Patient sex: M
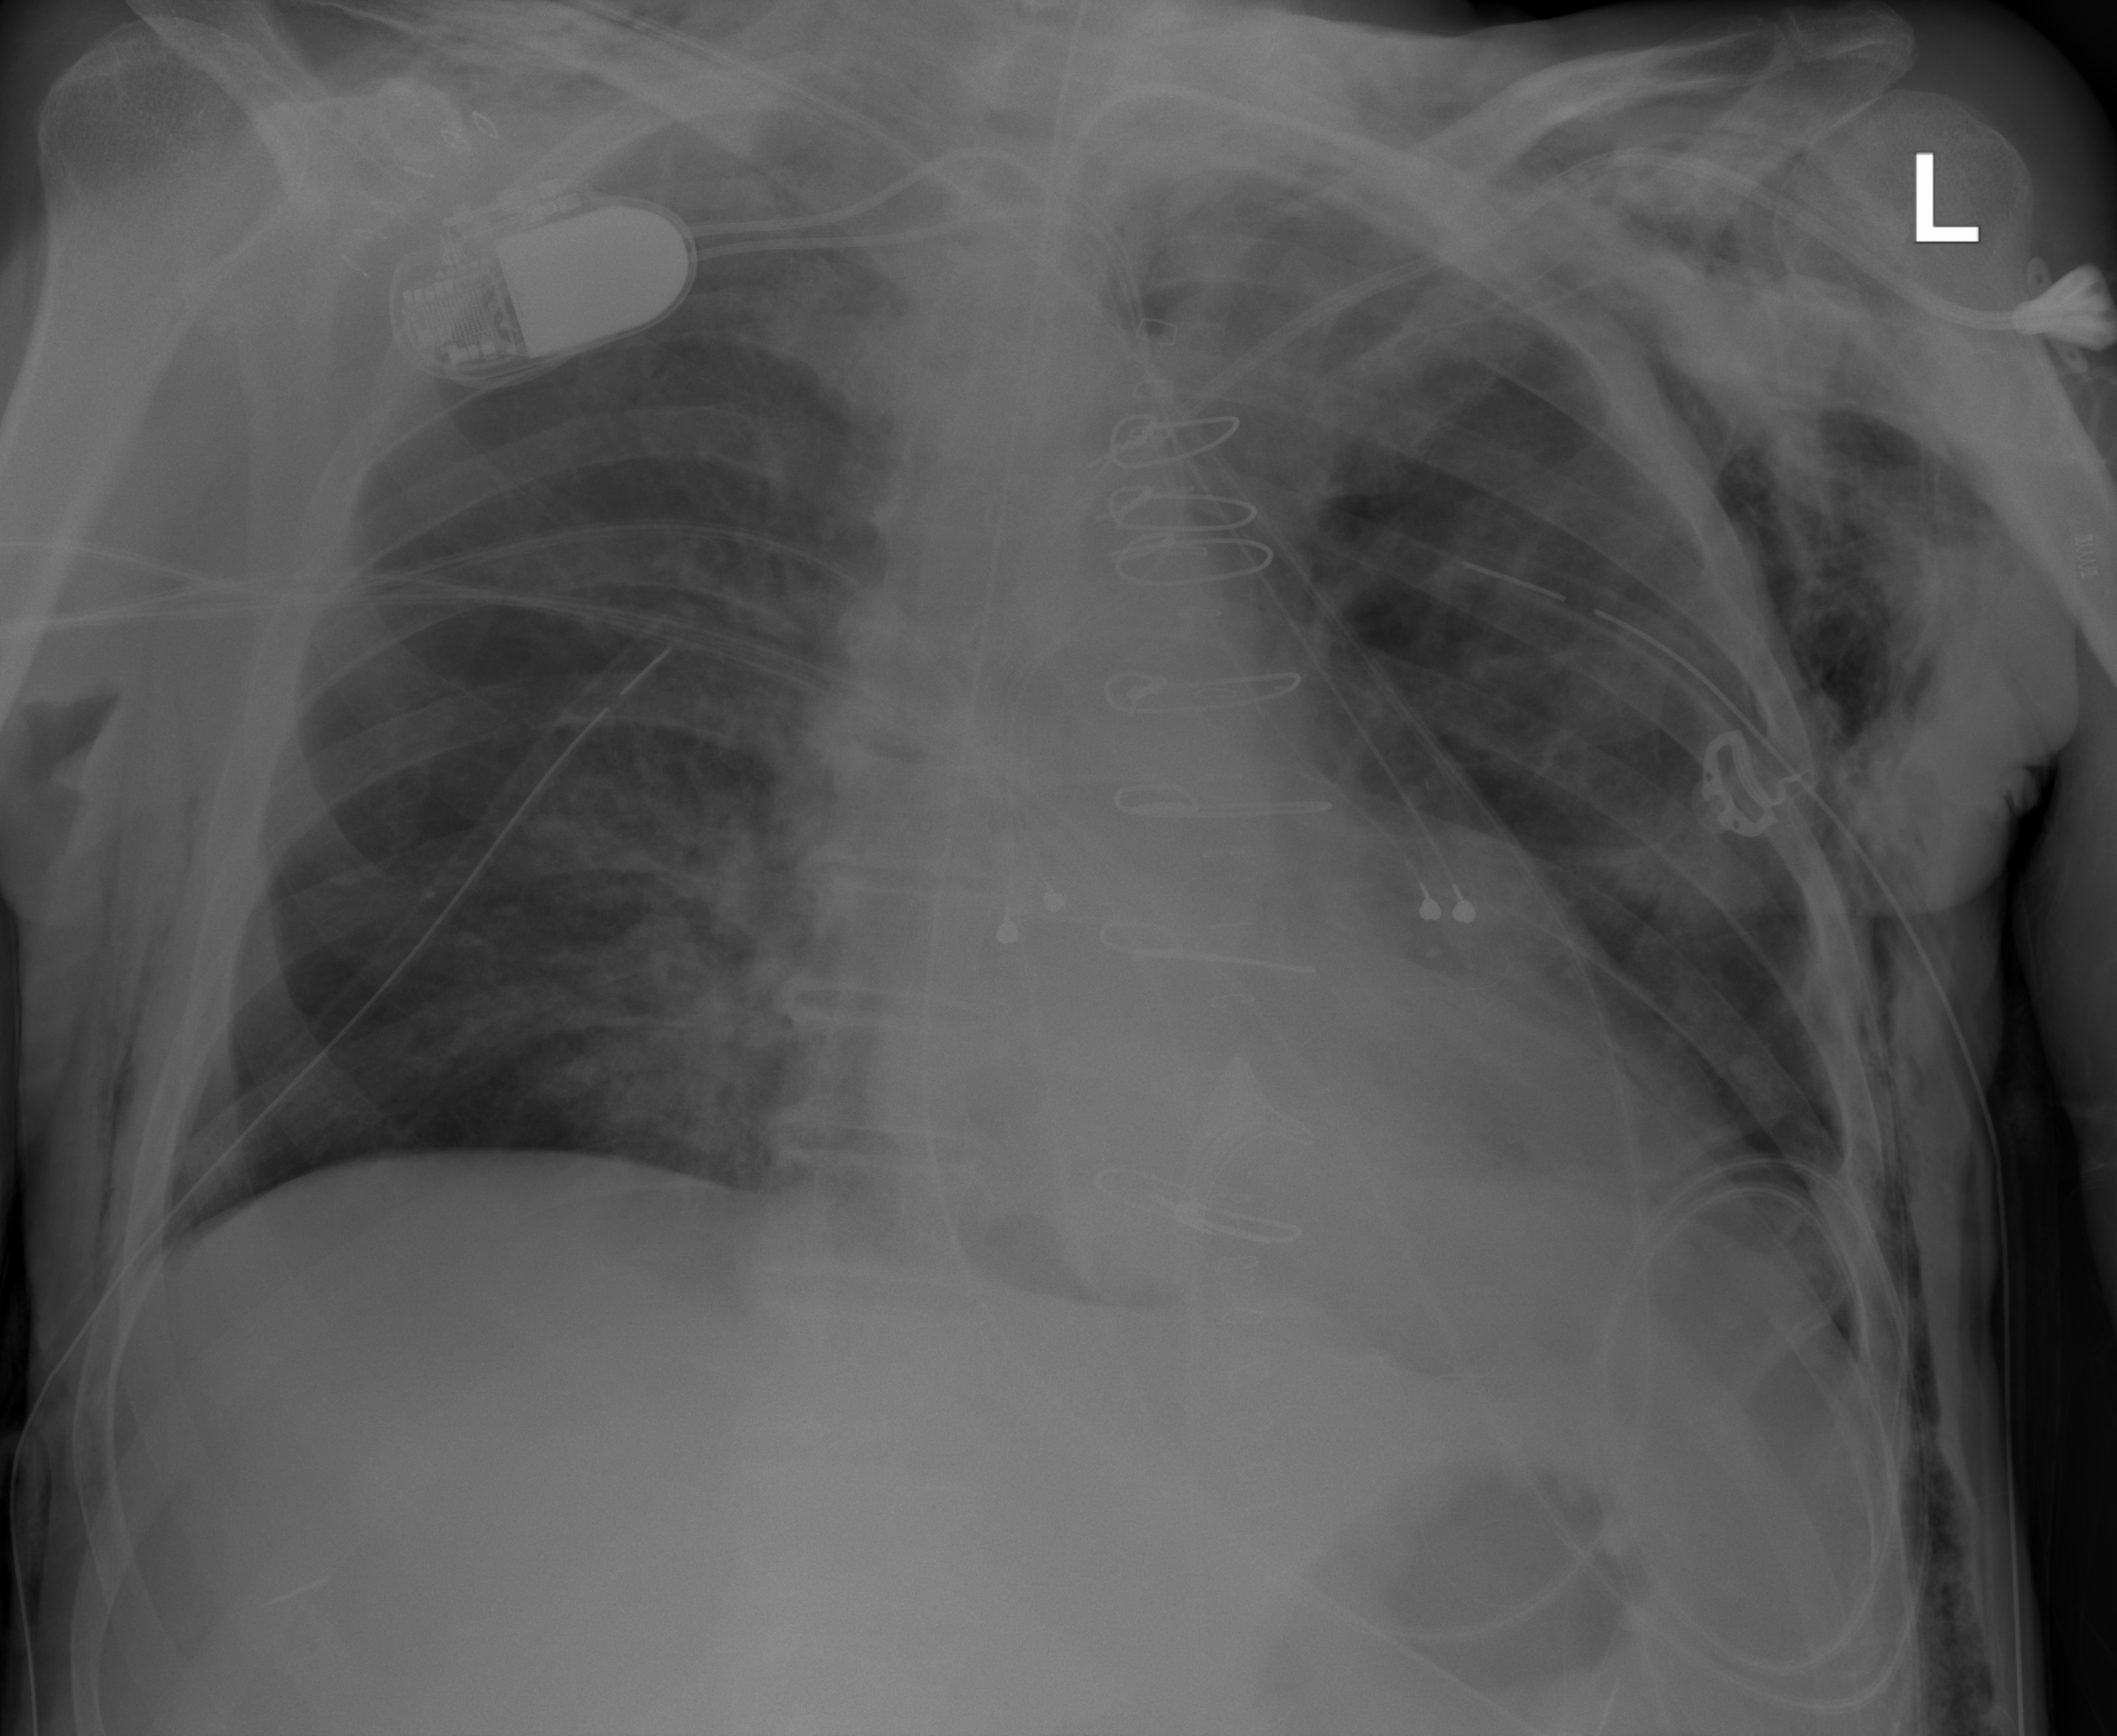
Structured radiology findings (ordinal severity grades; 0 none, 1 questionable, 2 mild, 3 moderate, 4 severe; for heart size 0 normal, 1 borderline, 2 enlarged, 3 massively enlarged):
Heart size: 2
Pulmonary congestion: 2
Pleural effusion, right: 0
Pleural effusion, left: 2
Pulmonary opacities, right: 2
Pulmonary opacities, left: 0
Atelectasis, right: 0
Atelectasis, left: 2